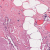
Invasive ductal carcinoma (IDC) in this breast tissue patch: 0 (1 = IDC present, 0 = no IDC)